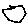
Label: hexagon